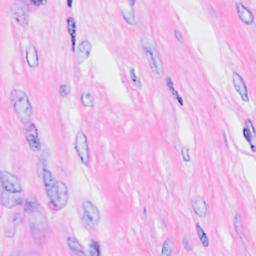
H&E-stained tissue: Breast